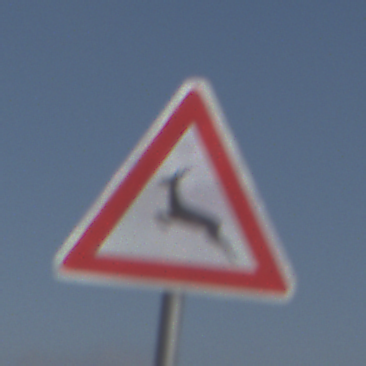
Verkehrszeichen: WildwechselRechts
Umgebung: Outdoor, Nature
Tageszeit: Midday
Wetter: PartlyCloudy
Licht: Natural
Jahreszeit: NotSpecified
Kontrast: HighContrast